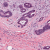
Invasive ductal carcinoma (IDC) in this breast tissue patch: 1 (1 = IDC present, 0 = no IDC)